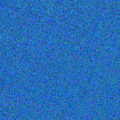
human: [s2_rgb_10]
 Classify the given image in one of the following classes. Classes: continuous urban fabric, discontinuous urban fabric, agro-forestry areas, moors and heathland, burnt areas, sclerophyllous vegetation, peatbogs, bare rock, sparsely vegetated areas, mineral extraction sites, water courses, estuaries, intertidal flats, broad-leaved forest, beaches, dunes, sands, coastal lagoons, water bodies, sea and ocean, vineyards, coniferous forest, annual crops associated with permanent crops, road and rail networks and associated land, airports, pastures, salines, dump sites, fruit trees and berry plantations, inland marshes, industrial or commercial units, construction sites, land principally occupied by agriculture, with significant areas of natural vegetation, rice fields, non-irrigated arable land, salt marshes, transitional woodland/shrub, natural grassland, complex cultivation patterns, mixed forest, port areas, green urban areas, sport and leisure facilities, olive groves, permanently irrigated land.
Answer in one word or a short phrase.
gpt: sea and ocean